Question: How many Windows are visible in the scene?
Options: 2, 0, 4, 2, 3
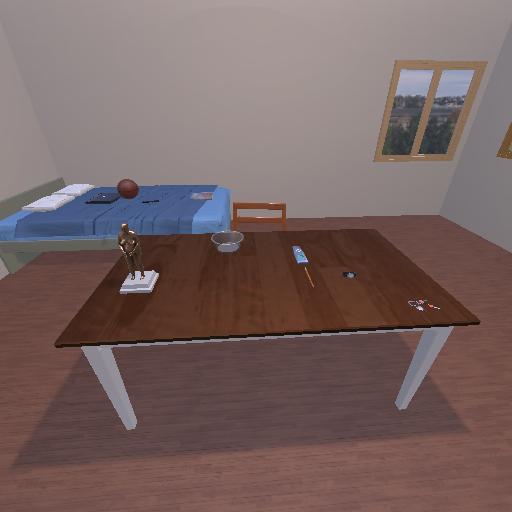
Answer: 2